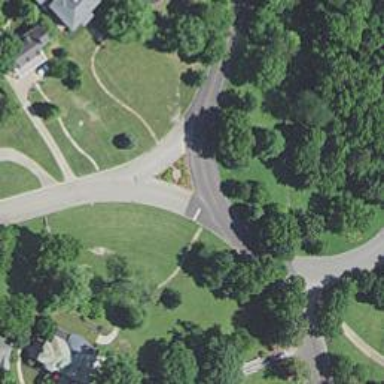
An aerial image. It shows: Residential road with shared cycleway.